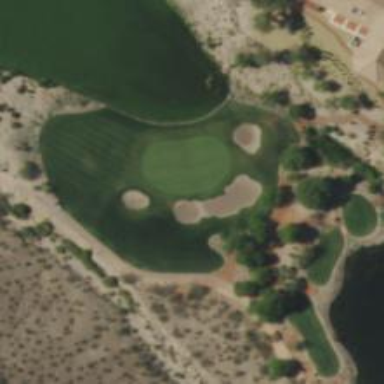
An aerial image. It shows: Golf hole.